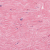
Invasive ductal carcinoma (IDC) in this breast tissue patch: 0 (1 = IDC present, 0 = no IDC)